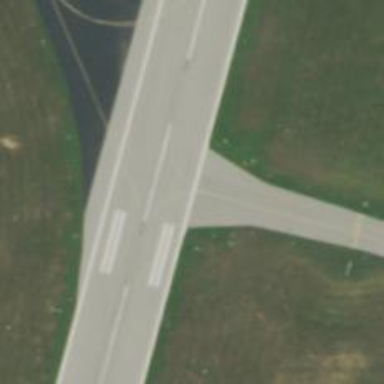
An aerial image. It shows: View of taxiway at the airport.